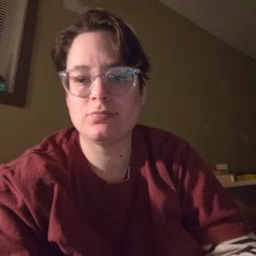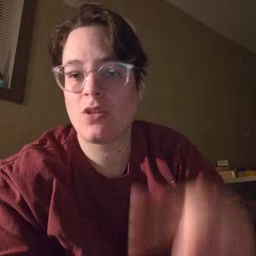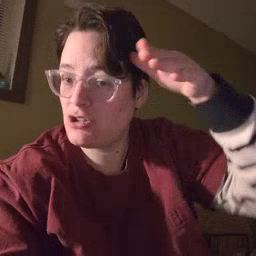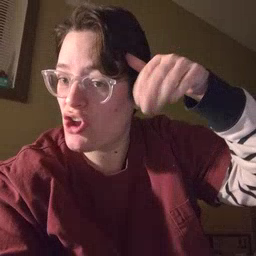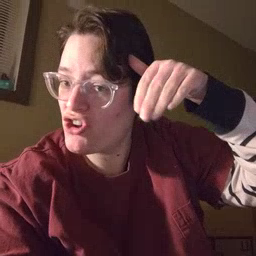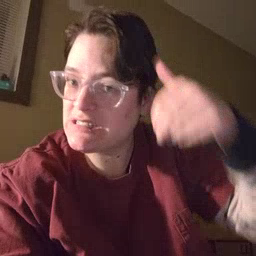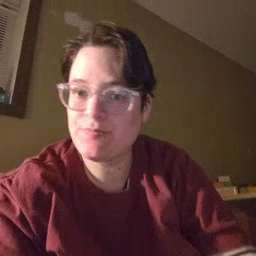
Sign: donkey